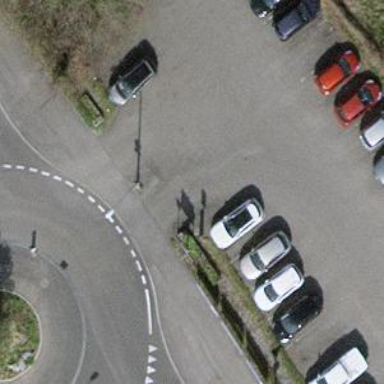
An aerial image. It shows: Parking aisle designated as service road.